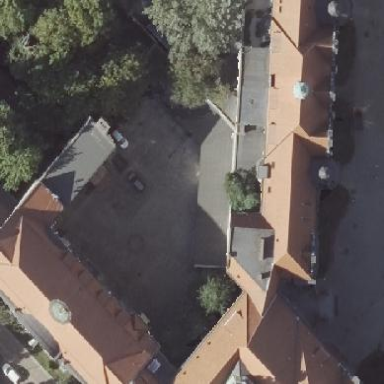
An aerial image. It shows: School building with hipped roof design.